Question: Apple really screwed this one up. I want to use a 'UIAlertView' with the new 'UIAlertViewStylePlainTextInput' style and have three buttons in it. The result looks as follows:

Has somebody managed to build a workaround until Apple will have fixed this issue? Maybe reducing the button height somehow or increase the total height of the alert view?
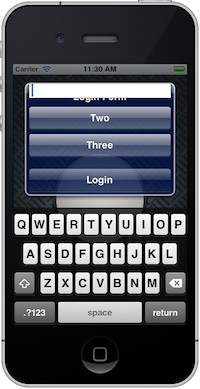
Answer: This is not a complete solution but it may get you started.
'''
UIAlertView view = new UIAlertView ("Alert", "This is an alert
", null, "Login", "One", "Two");
UIView theTextField = new UIView (new RectangleF (12.0f, 80.0f, 260.0f, 25.0f));
UITextView txt = new UITextView (new RectangleF (0f, 0f, 260.0f, 25.0f));
txt.BackgroundColor = UIColor.White;
theTextField.AddSubview (txt);
view.AddSubview (theTextField);
view.Show ();
'''
I observed that the AlertView tries to be intelligent when you add a text view as a sub view. But if you put a generic UIView in as a container it gives you something more useable.
I also verified that this is a problem in XCode.
This <URL> may give you some more ideas.